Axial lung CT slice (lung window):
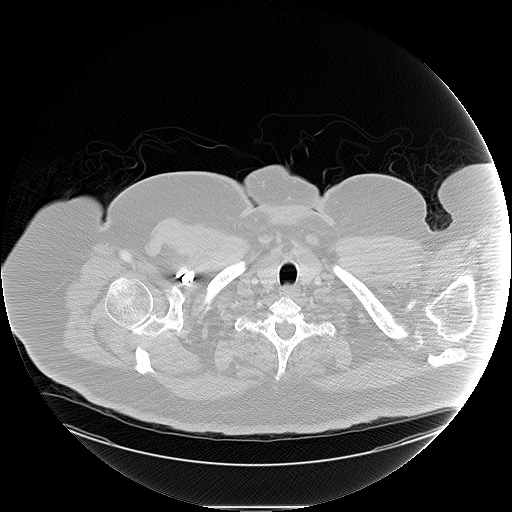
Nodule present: no